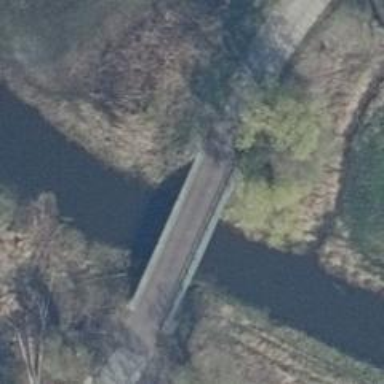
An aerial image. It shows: Unclassified road on bridge.